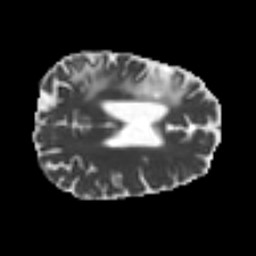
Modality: MD
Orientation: axial
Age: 56
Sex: male
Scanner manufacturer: siemens
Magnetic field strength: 3 T
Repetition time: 4.999 s
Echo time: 0.07946 s